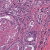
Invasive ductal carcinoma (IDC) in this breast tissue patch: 0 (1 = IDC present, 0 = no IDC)